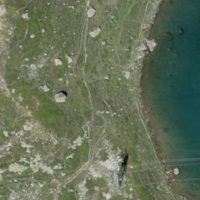
EUNIS habitat code: 26
Species observed at this site:
Empetrum nigrum
Kalmia procumbens